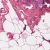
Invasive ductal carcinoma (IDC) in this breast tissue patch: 0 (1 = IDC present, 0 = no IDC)